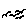
Label: bird